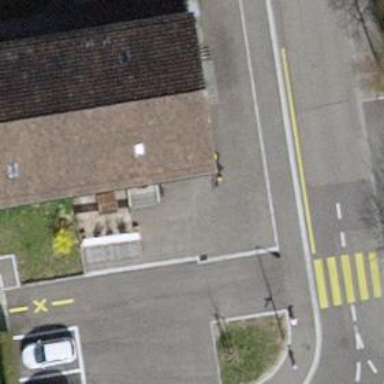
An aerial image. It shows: Post box.